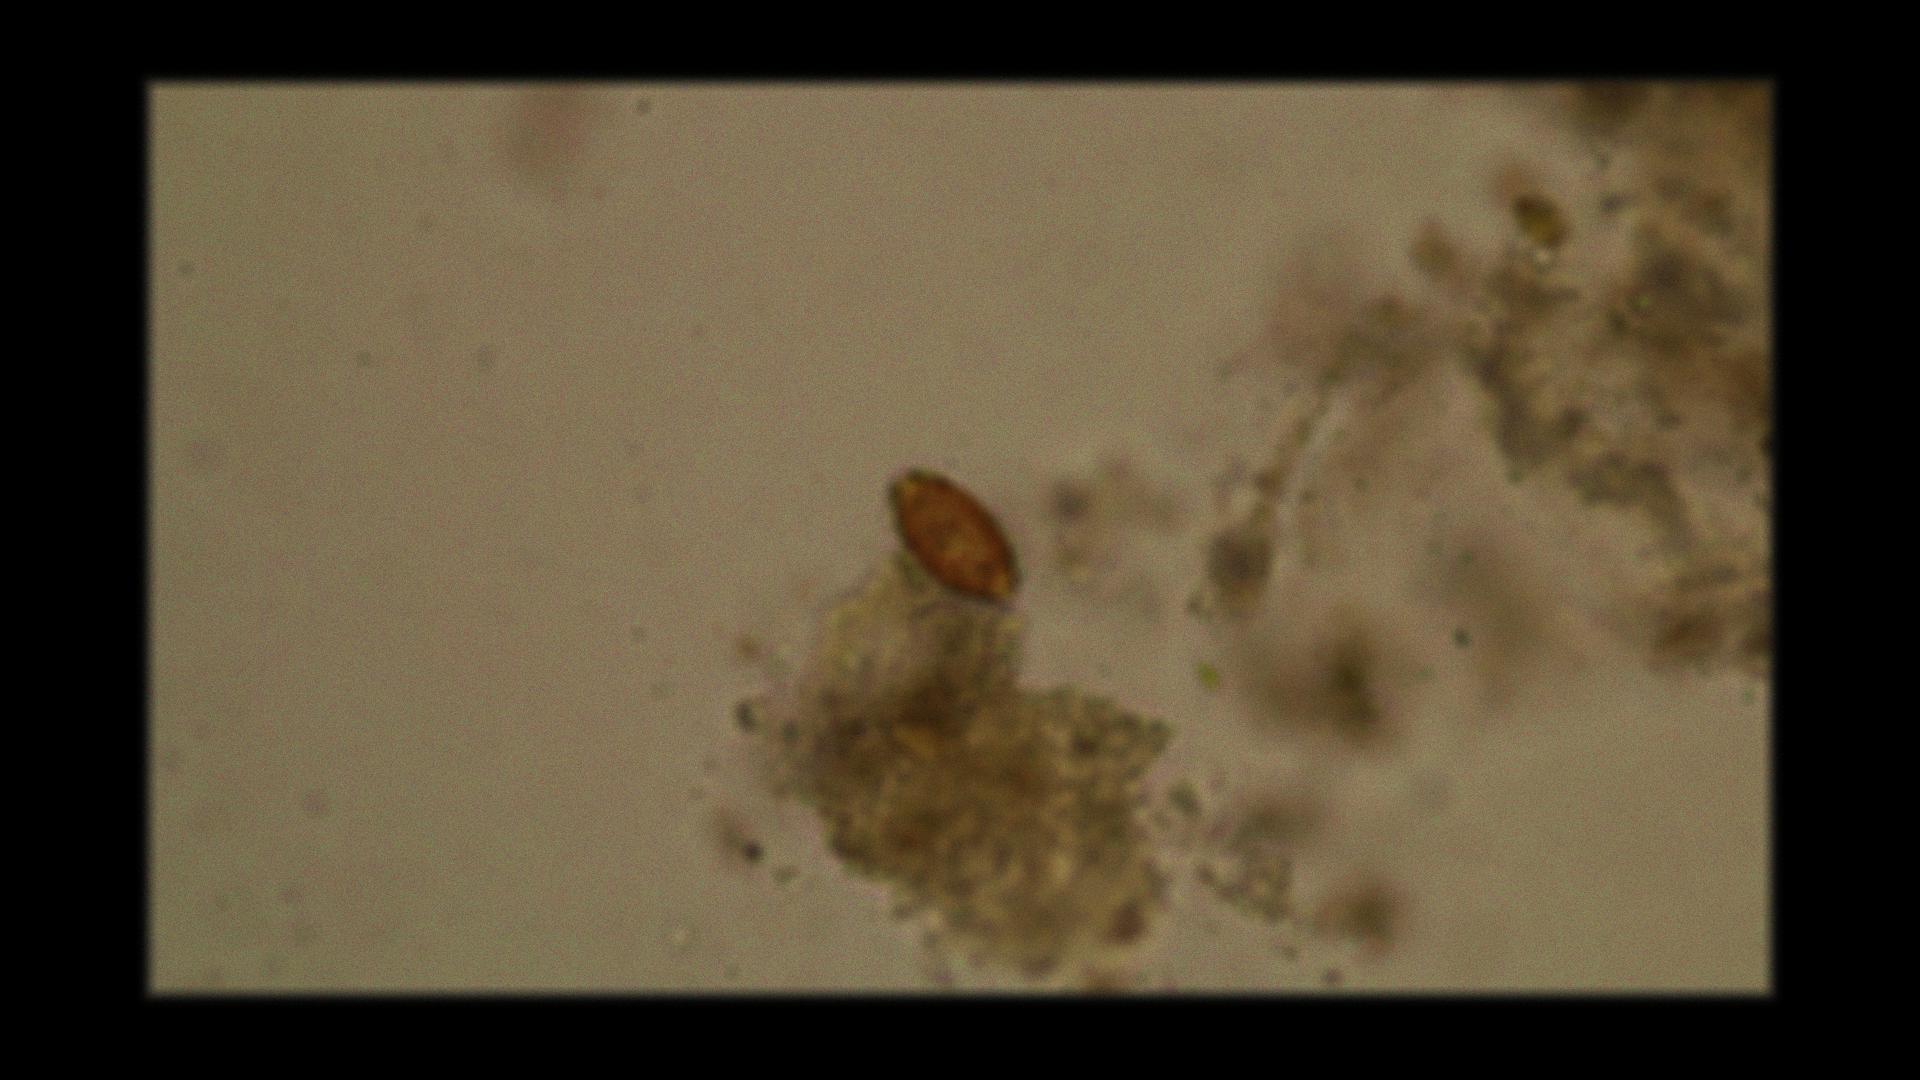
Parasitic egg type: Trichuris trichiura